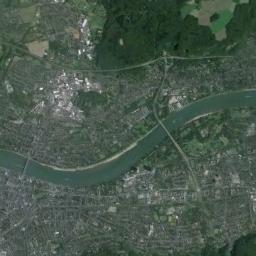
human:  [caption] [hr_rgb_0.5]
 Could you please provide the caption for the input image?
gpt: There are many trees around the river .

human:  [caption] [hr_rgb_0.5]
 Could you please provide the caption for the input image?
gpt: A curvy, Green river with bustling cities on both sides .

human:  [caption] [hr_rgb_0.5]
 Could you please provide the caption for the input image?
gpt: The green river goes through the residential area and two overpasses are over the river .

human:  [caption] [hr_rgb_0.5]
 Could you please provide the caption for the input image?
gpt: The river goes through houses and trees .

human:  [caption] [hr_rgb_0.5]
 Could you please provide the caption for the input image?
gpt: There are many buildings near the river .